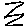
Label: zigzag